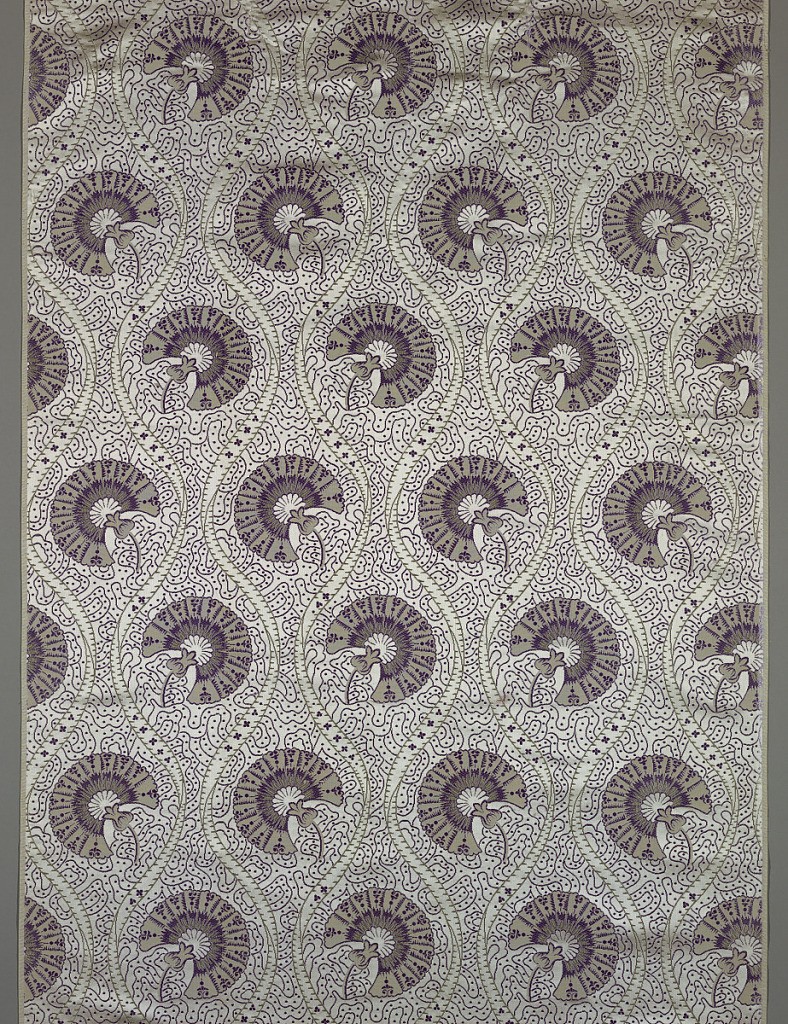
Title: Textile
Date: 1885–90
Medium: silk Technique: satin weave
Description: Pale violet satin figured in white and purple in a design adapted from the Iranian carnation.